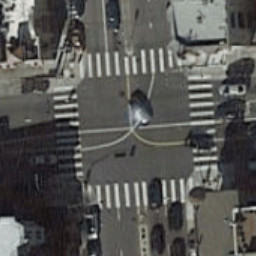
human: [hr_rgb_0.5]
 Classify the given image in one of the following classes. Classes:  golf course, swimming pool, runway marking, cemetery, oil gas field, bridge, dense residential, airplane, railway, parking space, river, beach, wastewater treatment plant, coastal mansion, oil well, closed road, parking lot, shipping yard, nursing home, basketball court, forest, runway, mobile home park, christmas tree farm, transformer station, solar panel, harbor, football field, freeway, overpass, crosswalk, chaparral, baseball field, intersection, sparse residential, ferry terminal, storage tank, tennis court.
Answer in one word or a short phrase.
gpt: crosswalk